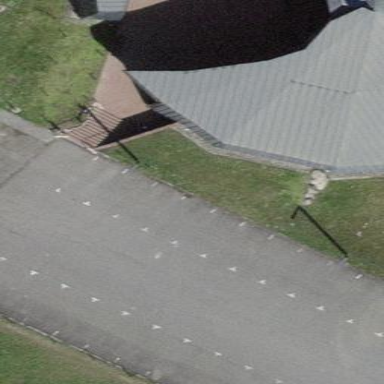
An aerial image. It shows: Parking area with asphalt surface.